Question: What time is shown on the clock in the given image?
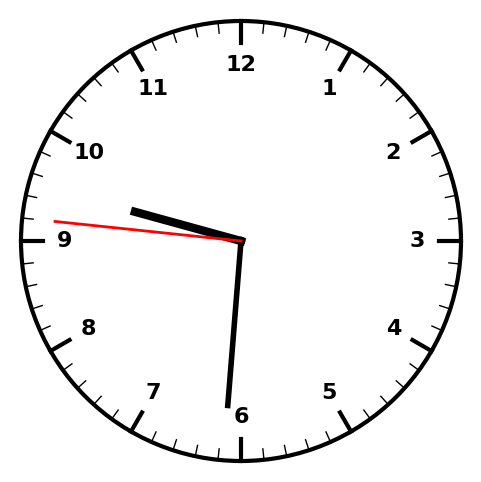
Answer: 09:30:46